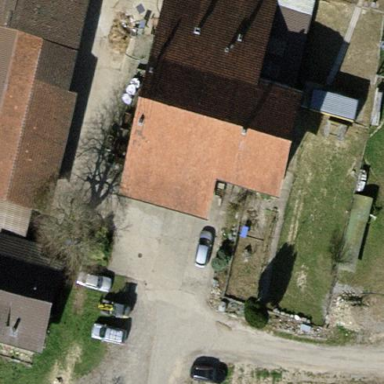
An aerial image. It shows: Farm building with gabled roof.